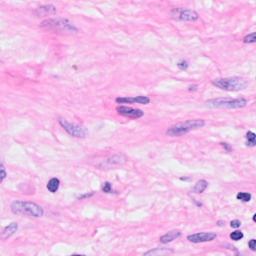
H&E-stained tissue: Breast